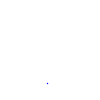
Particle: proton